Question: Guys I am using UISearchDisplayController in my app and it was working fine in iOS 6 and 5. In iOS 7 I am getting this UI issue.
The searchbar and the table view is going up a bit also the rows in the table are moving up more than the expected bounds. Any one facing the same issue?
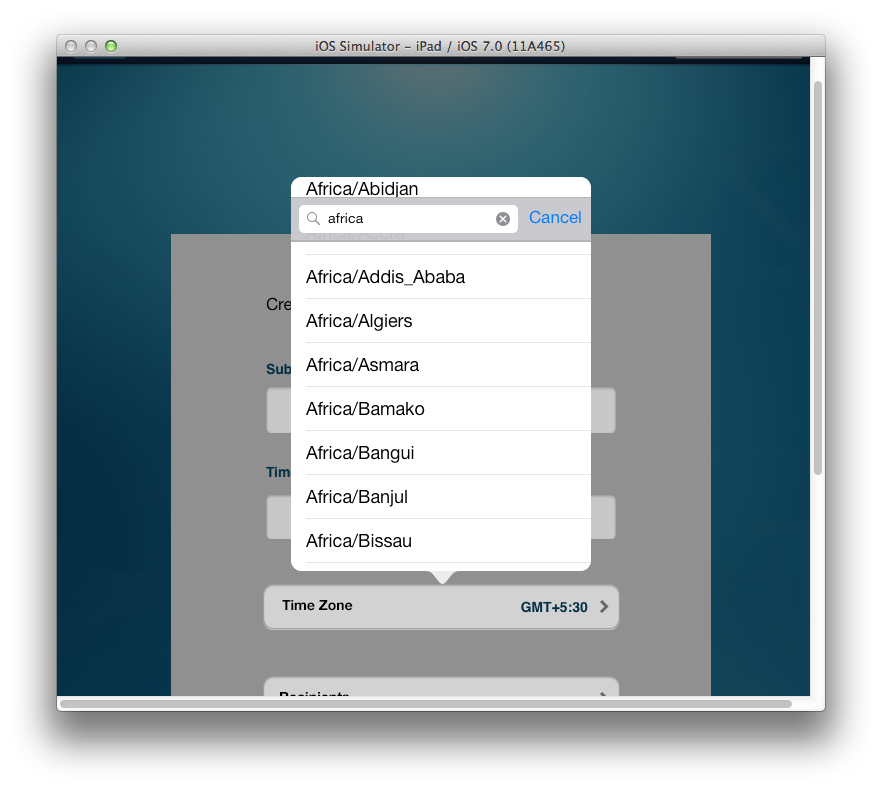
Answer: You can try to set the property edgesForExtendedLayout of the UITableViewController to UIRectEdgeNone for iOS 7 and above to none because by default it's UIRectEdgeAll.
'''
#define SYSTEM_VERSION_GREATER_THAN_OR_EQUAL_TO(v) ([[[UIDevice currentDevice] systemVersion] compare:v options:NSNumericSearch] != NSOrderedAscending)
- (void)viewDidLoad
{
[super viewDidLoad];
if (SYSTEM_VERSION_GREATER_THAN_OR_EQUAL_TO(@"7.0"))
self.edgesForExtendedLayout = UIRectEdgeNone;
}
'''
Some explication with the Apple Documentation <URL>.